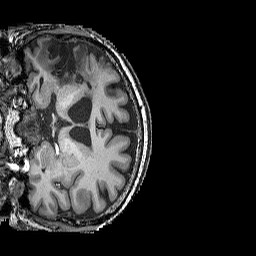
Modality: T1w
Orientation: coronal
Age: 47
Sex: male
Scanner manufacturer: siemens
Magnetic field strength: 3 T
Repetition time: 2.25 s
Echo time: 0.00411 s